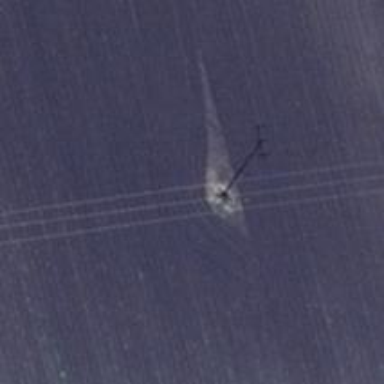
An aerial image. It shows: Power pole.